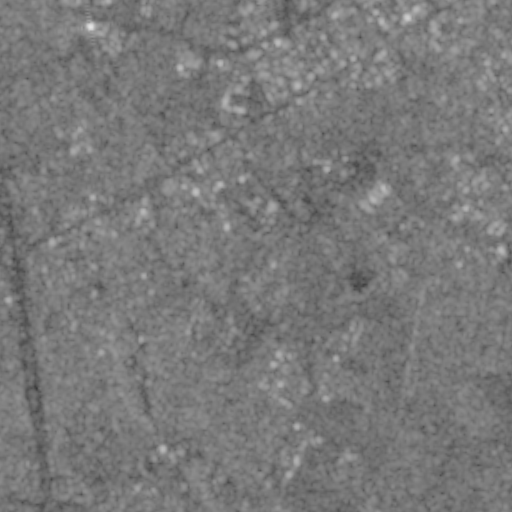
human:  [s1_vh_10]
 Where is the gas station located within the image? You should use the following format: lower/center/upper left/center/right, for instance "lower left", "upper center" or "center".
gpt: The gas station is located in the upper center of the image.
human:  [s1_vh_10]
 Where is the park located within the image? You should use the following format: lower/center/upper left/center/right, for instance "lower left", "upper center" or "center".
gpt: The park is located in the center left of the image.
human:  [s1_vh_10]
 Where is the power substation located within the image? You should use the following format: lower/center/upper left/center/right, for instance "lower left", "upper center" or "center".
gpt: The power substation is located in the upper right of the image.
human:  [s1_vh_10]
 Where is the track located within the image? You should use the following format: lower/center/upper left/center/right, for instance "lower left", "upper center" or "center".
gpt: There is no track in the image.

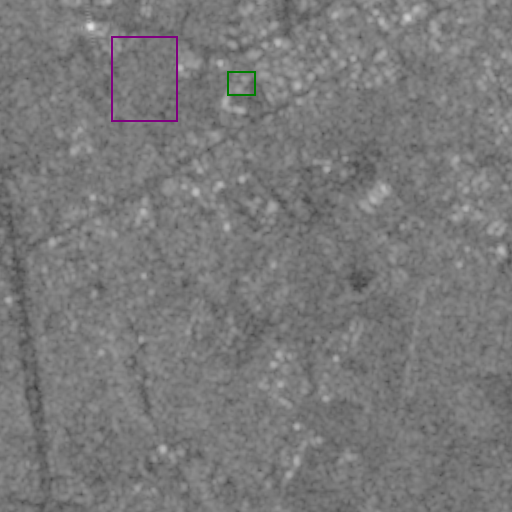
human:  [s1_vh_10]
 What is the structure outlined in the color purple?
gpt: The structure outlined in purple is a crop field.
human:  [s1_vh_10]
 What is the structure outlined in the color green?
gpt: The structure outlined in green is a parking lot.
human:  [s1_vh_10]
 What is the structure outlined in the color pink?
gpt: There is no pink outline.